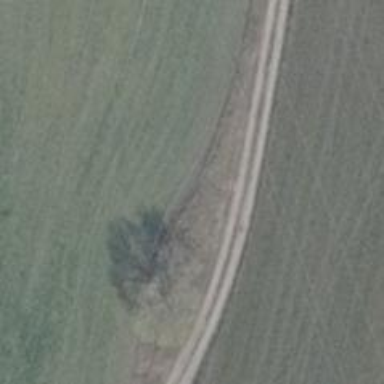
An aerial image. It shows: Ground track with grade3 quality.